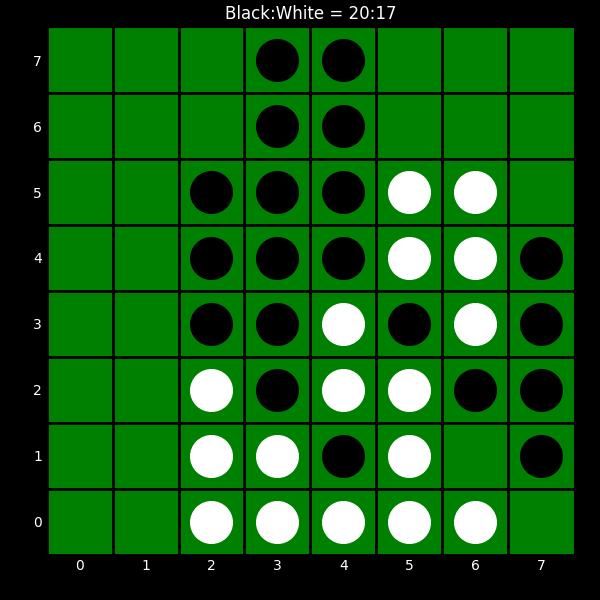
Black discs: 20
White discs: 17